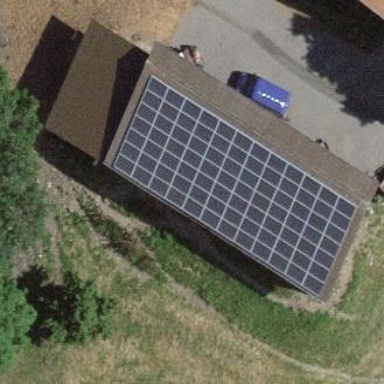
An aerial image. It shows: Solar power generator using photovoltaic panels.